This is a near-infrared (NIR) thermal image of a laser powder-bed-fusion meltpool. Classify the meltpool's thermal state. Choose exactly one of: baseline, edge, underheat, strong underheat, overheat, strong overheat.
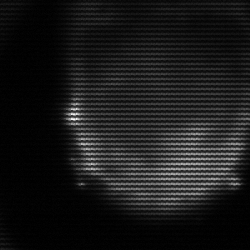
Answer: edge